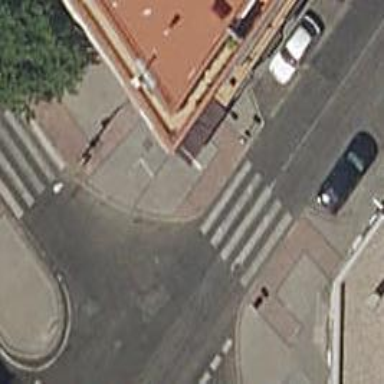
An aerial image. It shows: Marked crossing on the road.